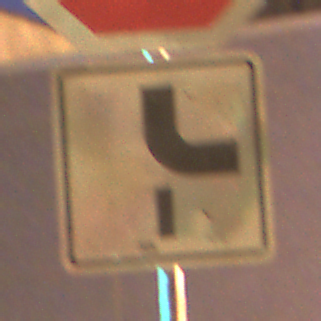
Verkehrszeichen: VerlaufVorfahrtsstrasse10
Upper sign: Stop
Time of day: Night
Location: Outdoor (Urban)
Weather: PartlyCloudy
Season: NotSpecified
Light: Artificial